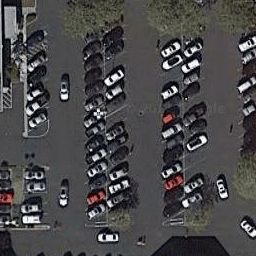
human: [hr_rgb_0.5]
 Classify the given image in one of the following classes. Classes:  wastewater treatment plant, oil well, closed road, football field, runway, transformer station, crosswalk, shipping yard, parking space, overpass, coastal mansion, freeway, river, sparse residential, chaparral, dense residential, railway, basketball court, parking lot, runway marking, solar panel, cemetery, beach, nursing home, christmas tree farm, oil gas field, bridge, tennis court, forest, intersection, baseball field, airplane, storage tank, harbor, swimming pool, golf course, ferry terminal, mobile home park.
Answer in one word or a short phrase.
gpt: parking lot